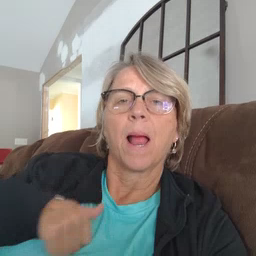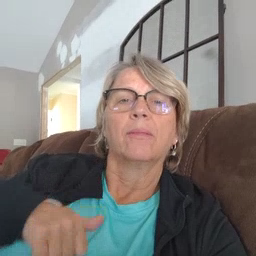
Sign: bath